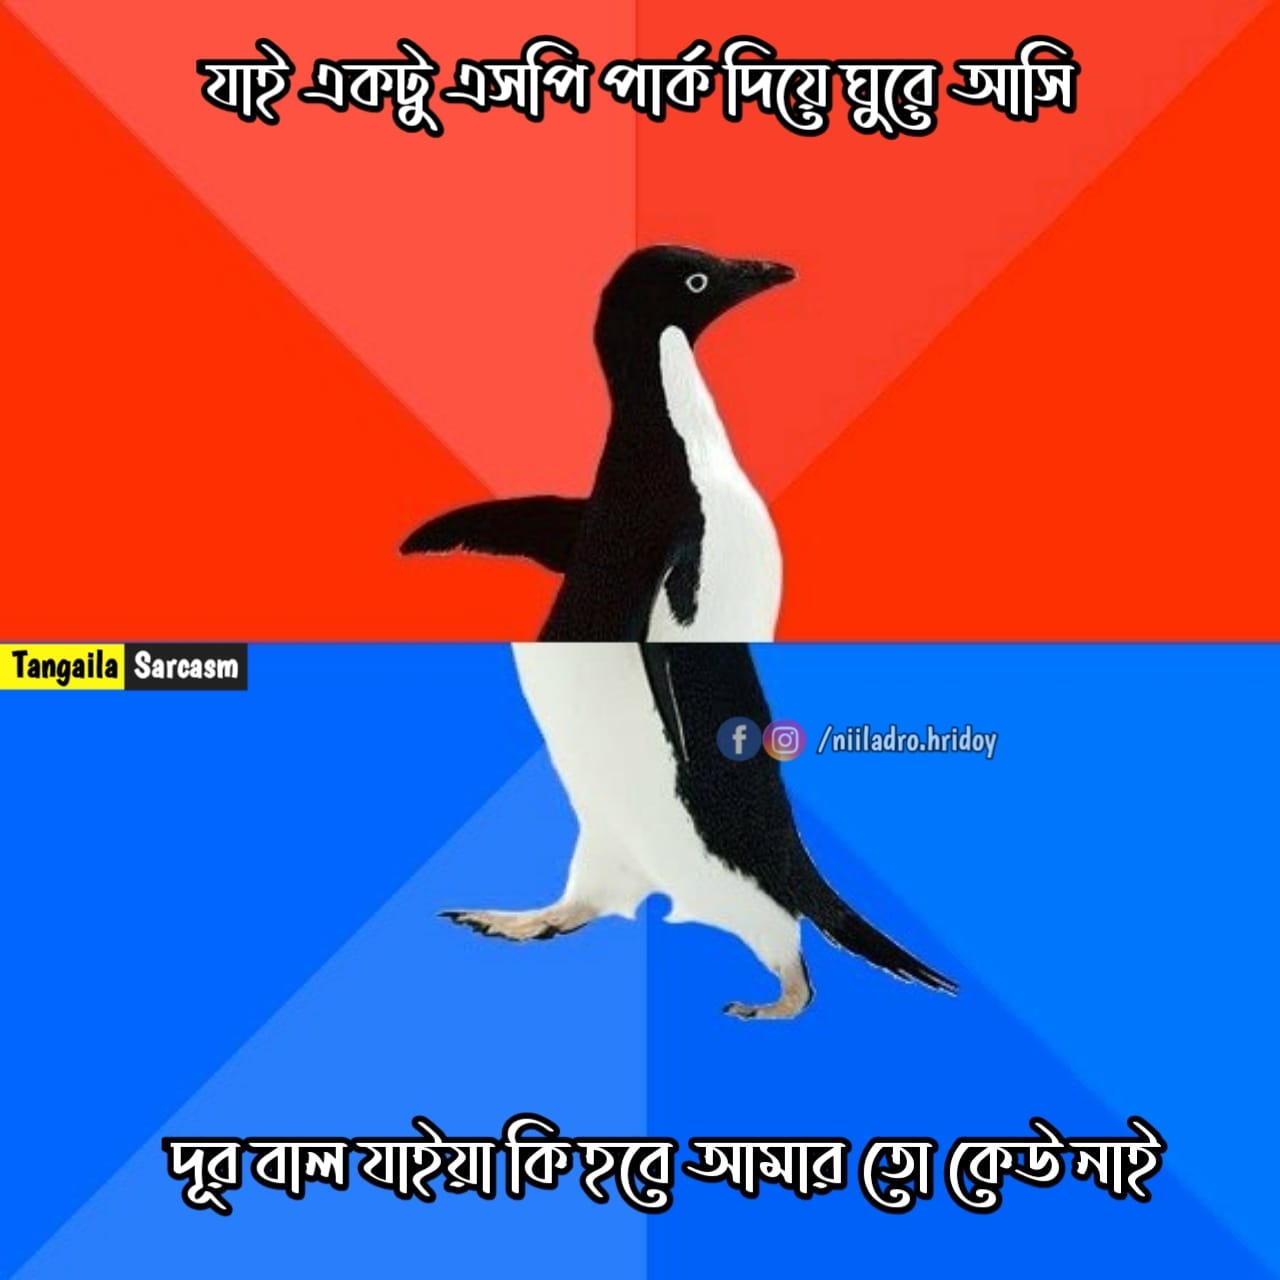
Caption: যাই একটু এসপি পার্ক দিয়ে ঘুরে আসি    দূর বাল যাইয়া কি হবে আমার তো কেউ নাই
Label: non-hate